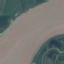
Land use / land cover: River